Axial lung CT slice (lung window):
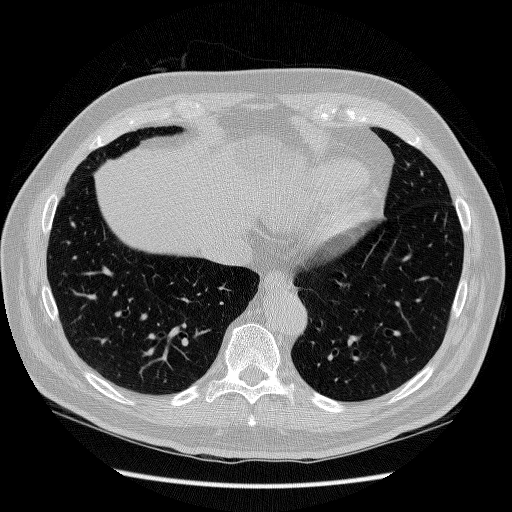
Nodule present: no